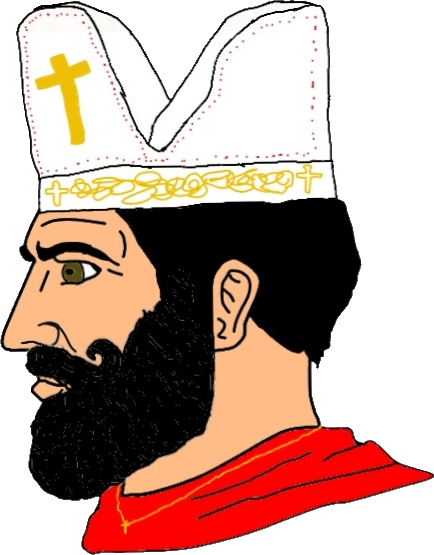
Label: 4_Yes_Chad